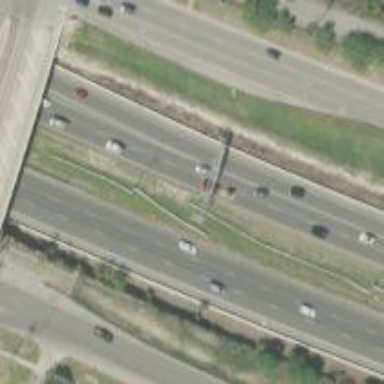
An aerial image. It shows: Motorway junction.